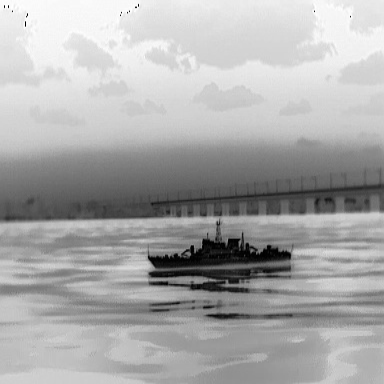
There is a warship in the infrared image.